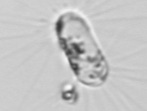
Label: Corethron_hystrix